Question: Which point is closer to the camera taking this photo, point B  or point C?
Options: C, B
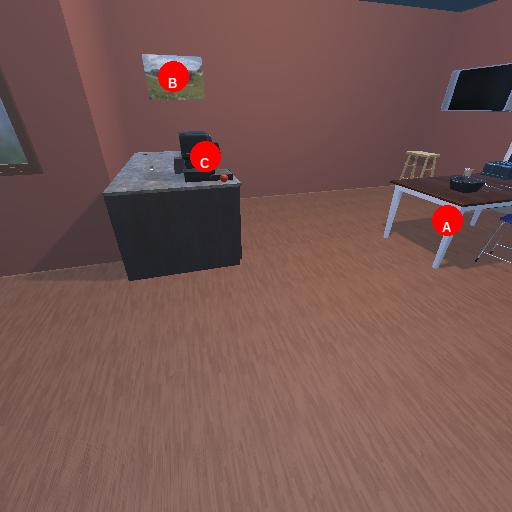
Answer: C